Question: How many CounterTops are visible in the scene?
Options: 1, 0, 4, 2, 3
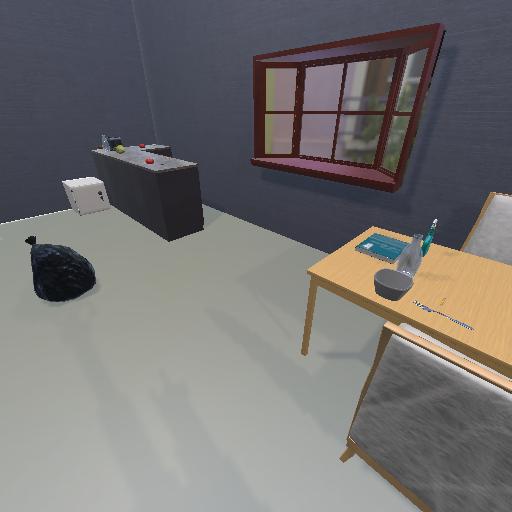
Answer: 1